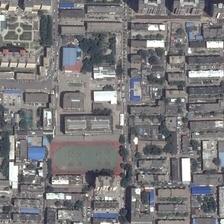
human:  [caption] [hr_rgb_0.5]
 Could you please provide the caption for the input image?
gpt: a playground is surroundededed by many buildings and some trees .

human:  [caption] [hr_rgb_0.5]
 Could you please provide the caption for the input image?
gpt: a standard field is in use while another is under construction .

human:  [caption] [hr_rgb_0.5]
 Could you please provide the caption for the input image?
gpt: a small football field and many old blue houses besiede .

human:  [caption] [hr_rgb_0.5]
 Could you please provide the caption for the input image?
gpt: many buildings and some green plants are around a playground .

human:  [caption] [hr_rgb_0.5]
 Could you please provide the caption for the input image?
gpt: a playground is surrounded by trees and houses .